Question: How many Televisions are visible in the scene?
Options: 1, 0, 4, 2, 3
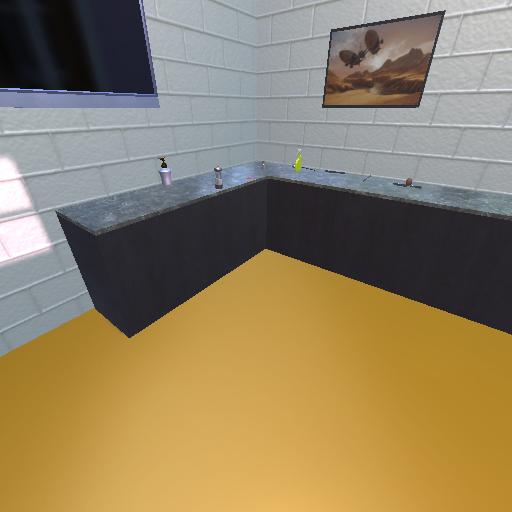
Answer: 1